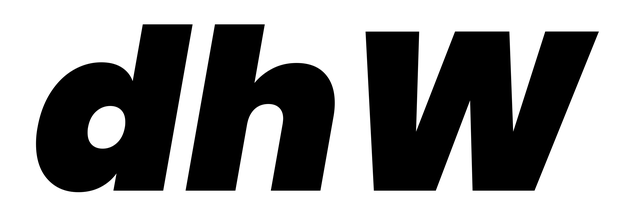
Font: Poppins-BlackItalic